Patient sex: M
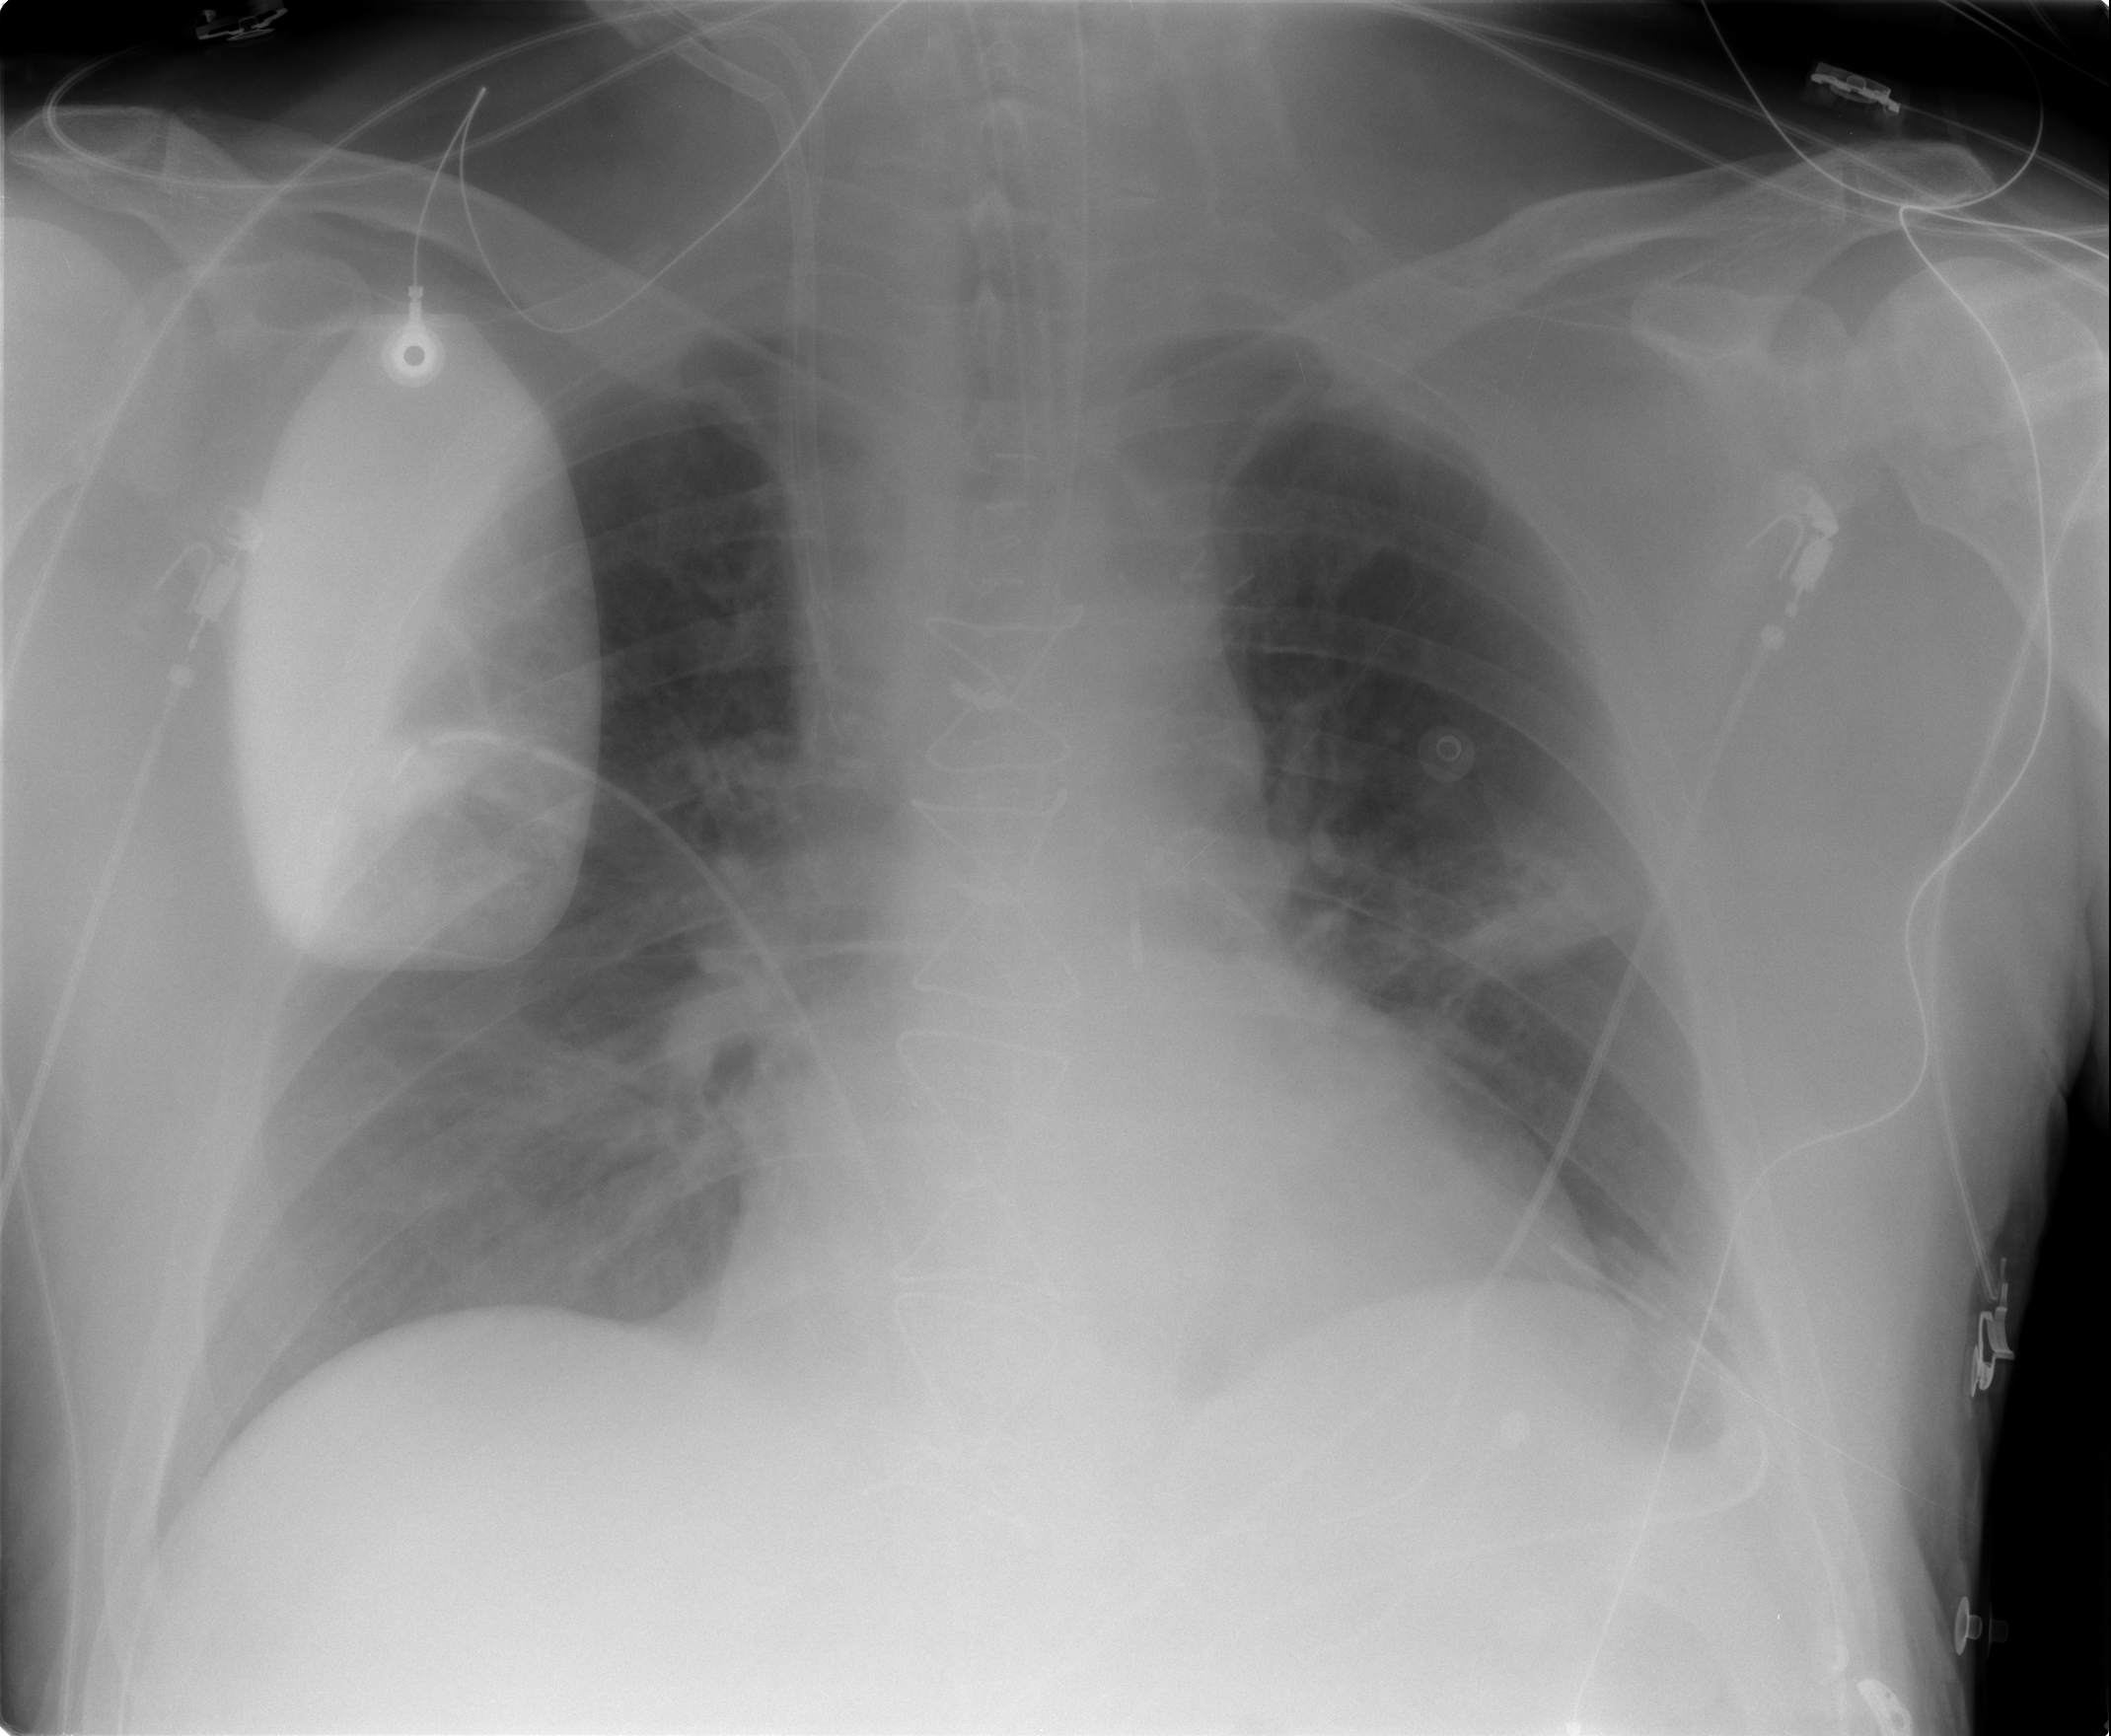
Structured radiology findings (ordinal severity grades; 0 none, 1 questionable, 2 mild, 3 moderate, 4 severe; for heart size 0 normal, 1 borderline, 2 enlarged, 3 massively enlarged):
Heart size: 1
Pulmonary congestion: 2
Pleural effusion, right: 0
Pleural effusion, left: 1
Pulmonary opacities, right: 0
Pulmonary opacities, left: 0
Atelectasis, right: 0
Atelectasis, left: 2